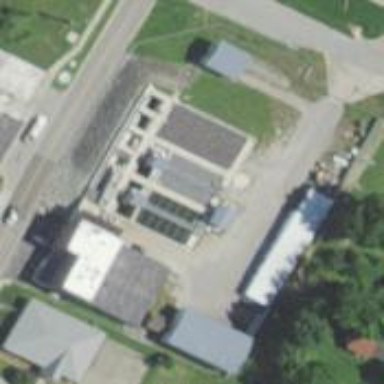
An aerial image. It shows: Man-made water works facility.